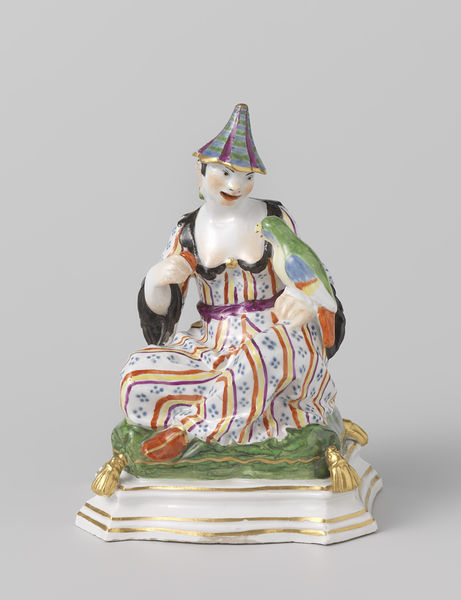
Titel: Zittend figuur
Künstler: Meissener Porzellan Manufaktur
Standort: Amsterdam
Institution: Rijksmuseum
Schlagwörter: blue, cushion, fringe, hat, pillow, red, robes, white, black, dress, gold, green, lady, old, sitting, woman, yellow, japanese, pink, girl, orange, boy, purple, bird, smile, statue, person, lol, shoes, ceramic, figure, chinese, asian, clown, jester, china, pedestal, porcelain, painted, bosom, parrot, cross-legged, asia, figurine, sat, bliue, figuring, fuschia, chinessisch, koreisch, ]asia, зщксудфшт